Question: I having troubles with passing a link to my string, I use something like this but the message comes with the link and I don't want that, I just want the "aqui" word, so when I click on them should redirect me to the link...
Does anyone know why this happening?
'''
message.Body = new TextPart("plain")
{
Text = $"Ola,
Agradecemos pela seu registo na Plataforma de Gestao Departamental do Instituo Politecnico de Braganca.
Clique <a href="{HtmlEncoder.Default.Encode(ctokenlink)}">aqui</a> para completar o registo!
"
};
'''

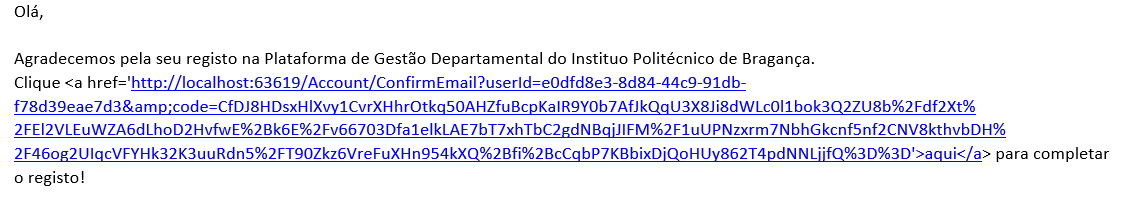
Answer: Try creating the TextPart with the "html" subtype instead of the "plain" subtype. Also consider using the BodyBuilder class to create your email. This allows you to have both the html and the plain text fallback.
<URL>